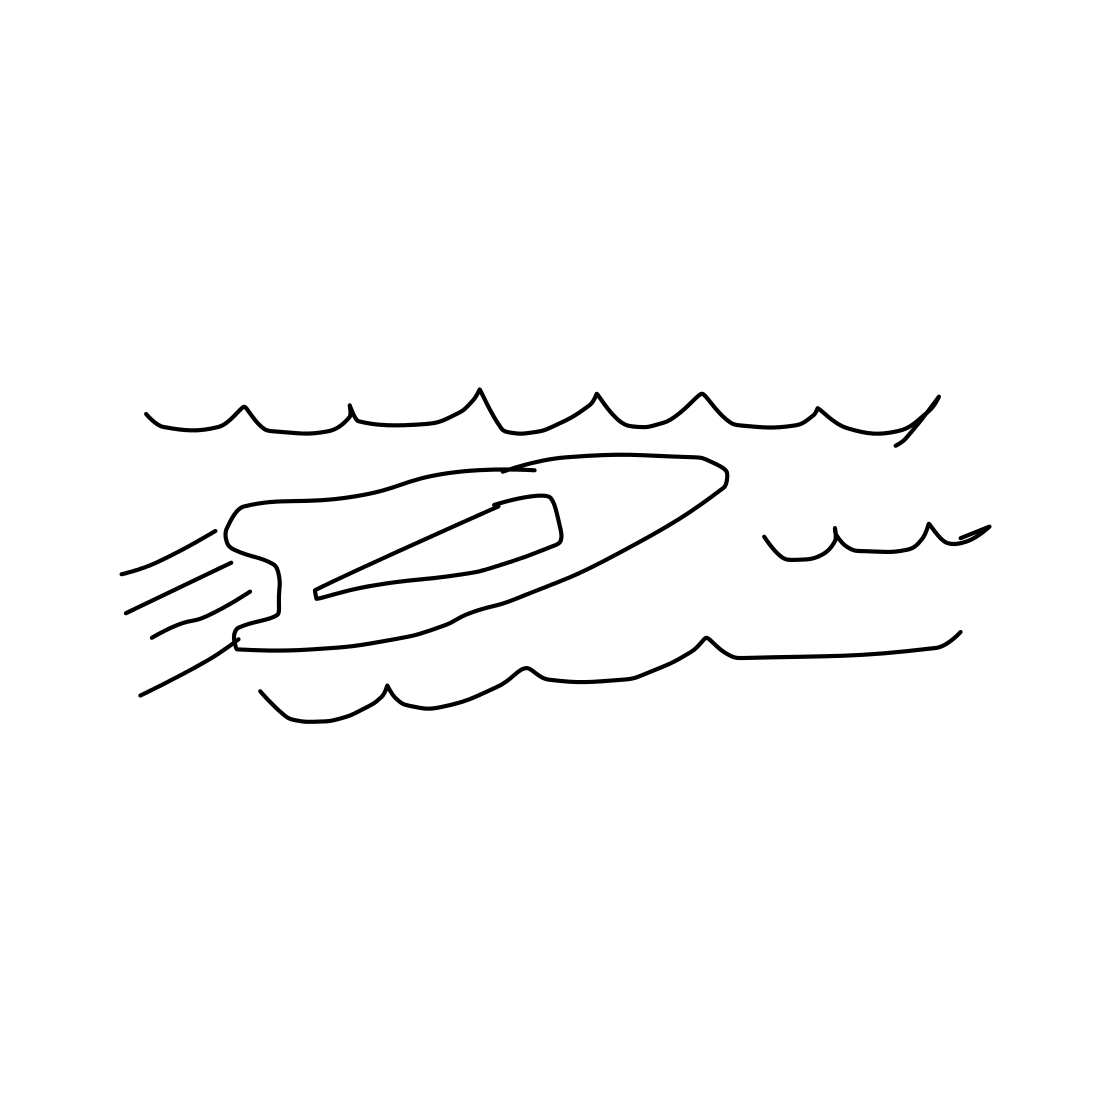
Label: speed-boat